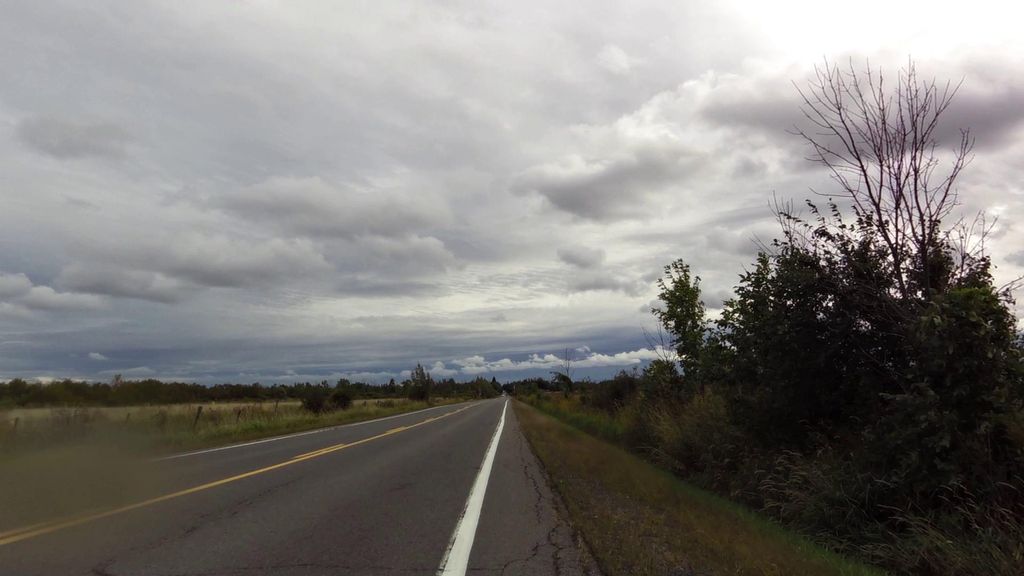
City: ottawa-gatineau